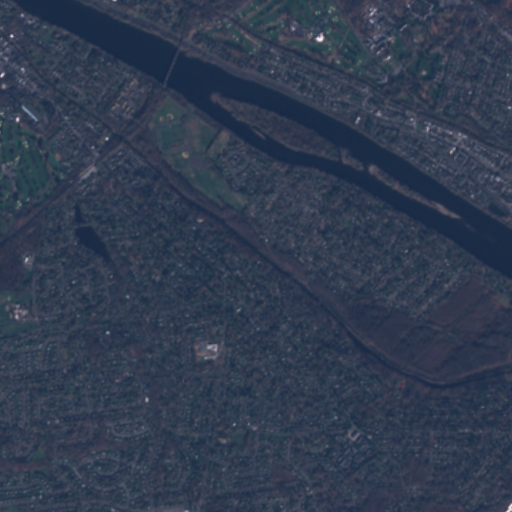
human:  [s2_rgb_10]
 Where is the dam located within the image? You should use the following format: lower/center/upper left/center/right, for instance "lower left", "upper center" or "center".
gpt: The dam is located in the center left of the image.
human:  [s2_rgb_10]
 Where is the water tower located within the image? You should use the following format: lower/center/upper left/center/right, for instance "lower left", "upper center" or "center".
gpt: The water tower is located in the upper left of the image.
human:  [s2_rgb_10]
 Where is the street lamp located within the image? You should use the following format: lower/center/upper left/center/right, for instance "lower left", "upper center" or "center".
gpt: The street lamp is located in the upper left of the image.
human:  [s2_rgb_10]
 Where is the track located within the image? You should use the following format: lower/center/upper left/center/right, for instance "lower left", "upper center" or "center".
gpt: There is no track in the image.